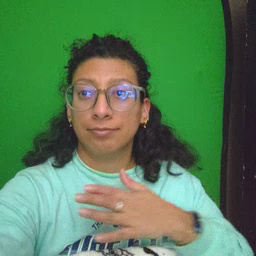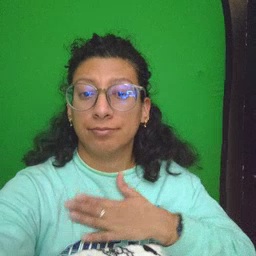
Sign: minemy